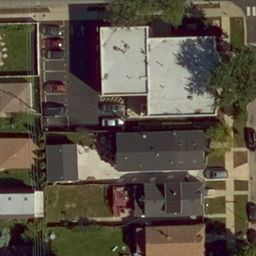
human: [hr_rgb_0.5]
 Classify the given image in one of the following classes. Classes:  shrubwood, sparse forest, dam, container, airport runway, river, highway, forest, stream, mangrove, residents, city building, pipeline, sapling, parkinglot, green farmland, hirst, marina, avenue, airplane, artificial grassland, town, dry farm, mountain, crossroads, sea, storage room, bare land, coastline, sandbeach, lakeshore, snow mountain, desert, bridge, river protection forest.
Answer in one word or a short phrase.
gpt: residents